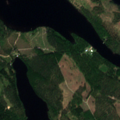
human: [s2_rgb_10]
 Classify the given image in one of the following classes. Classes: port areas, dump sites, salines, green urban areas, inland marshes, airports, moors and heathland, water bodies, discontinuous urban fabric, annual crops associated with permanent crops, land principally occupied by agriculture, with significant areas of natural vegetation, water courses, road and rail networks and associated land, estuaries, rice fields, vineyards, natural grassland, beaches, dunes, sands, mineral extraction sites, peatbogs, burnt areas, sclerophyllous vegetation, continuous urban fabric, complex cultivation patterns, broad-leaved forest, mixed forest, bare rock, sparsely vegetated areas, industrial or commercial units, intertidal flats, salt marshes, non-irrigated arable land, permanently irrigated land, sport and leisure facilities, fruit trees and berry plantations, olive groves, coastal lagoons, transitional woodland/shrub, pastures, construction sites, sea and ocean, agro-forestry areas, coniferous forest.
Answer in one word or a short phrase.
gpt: coniferous forest, mixed forest, water bodies